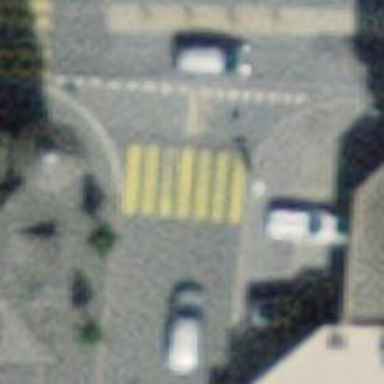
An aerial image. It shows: Uncontrolled zebra crossing on the road.